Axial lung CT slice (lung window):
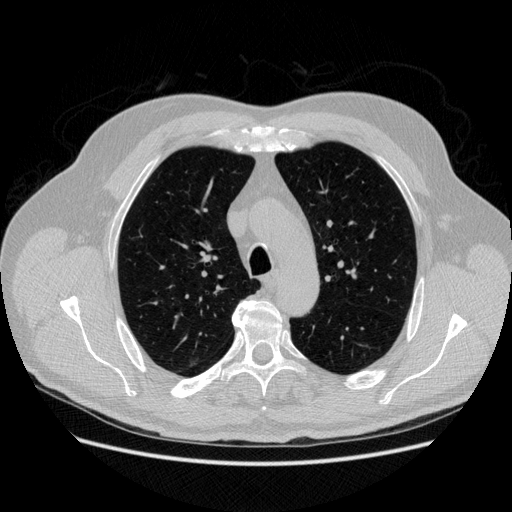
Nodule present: no